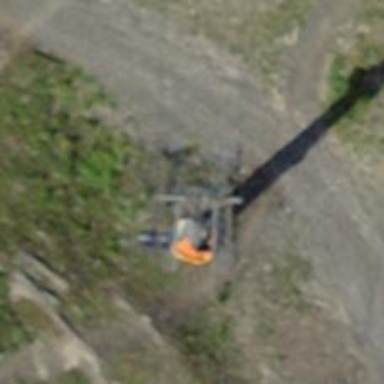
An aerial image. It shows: Pylon for aerialway.